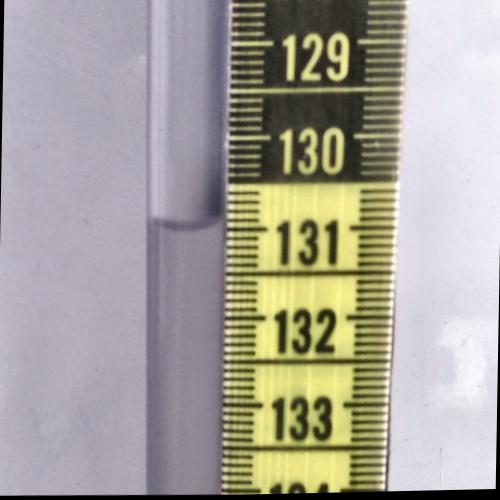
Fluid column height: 130.9 cm